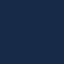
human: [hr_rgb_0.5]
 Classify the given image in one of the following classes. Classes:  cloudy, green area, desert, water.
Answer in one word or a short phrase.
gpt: water